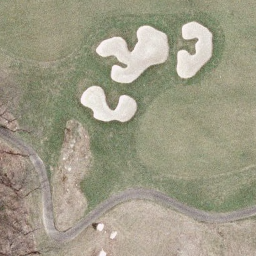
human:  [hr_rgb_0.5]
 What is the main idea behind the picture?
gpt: golf course